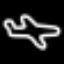
Label: airplane